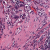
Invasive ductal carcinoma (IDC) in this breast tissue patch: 0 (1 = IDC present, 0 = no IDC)